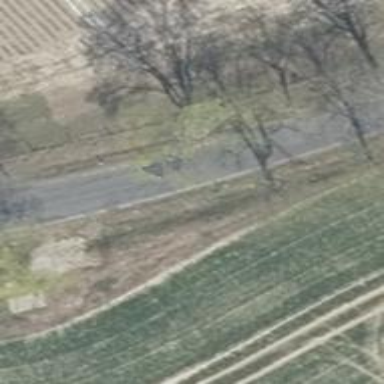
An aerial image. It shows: Secondary road with asphalt surface.